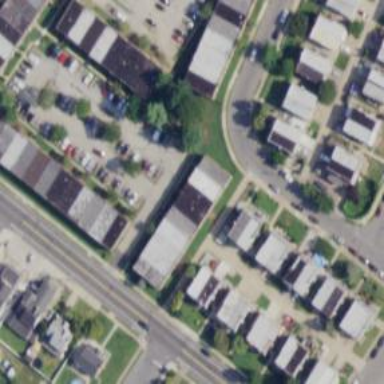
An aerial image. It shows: Alleyway designated as service road.